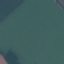
Land use / land cover: Pasture